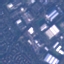
Label: Industrial